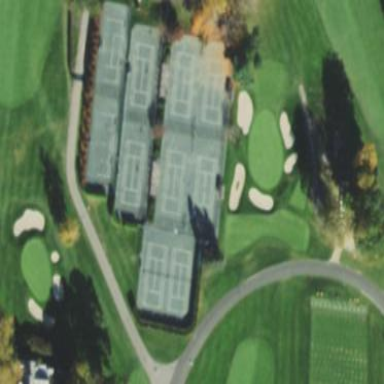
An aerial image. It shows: Tennis court in leisure pitch.